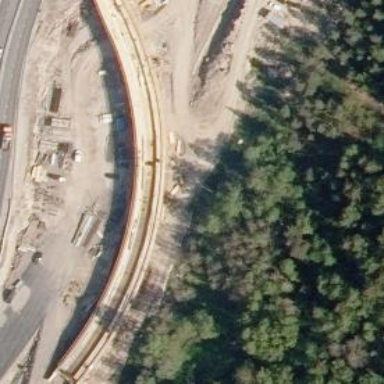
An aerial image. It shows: Light rail bridge with electrified contact line.